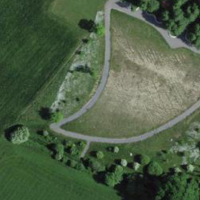
EUNIS habitat code: 52
Species observed at this site:
Phylloscopus collybita
Alauda arvensis
Parus major
Dendrocopos major
Phoenicurus ochruros
Spinus spinus
Falco tinnunculus
Picus viridis
Motacilla alba
Delichon urbicum